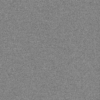
Label: dusty